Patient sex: F
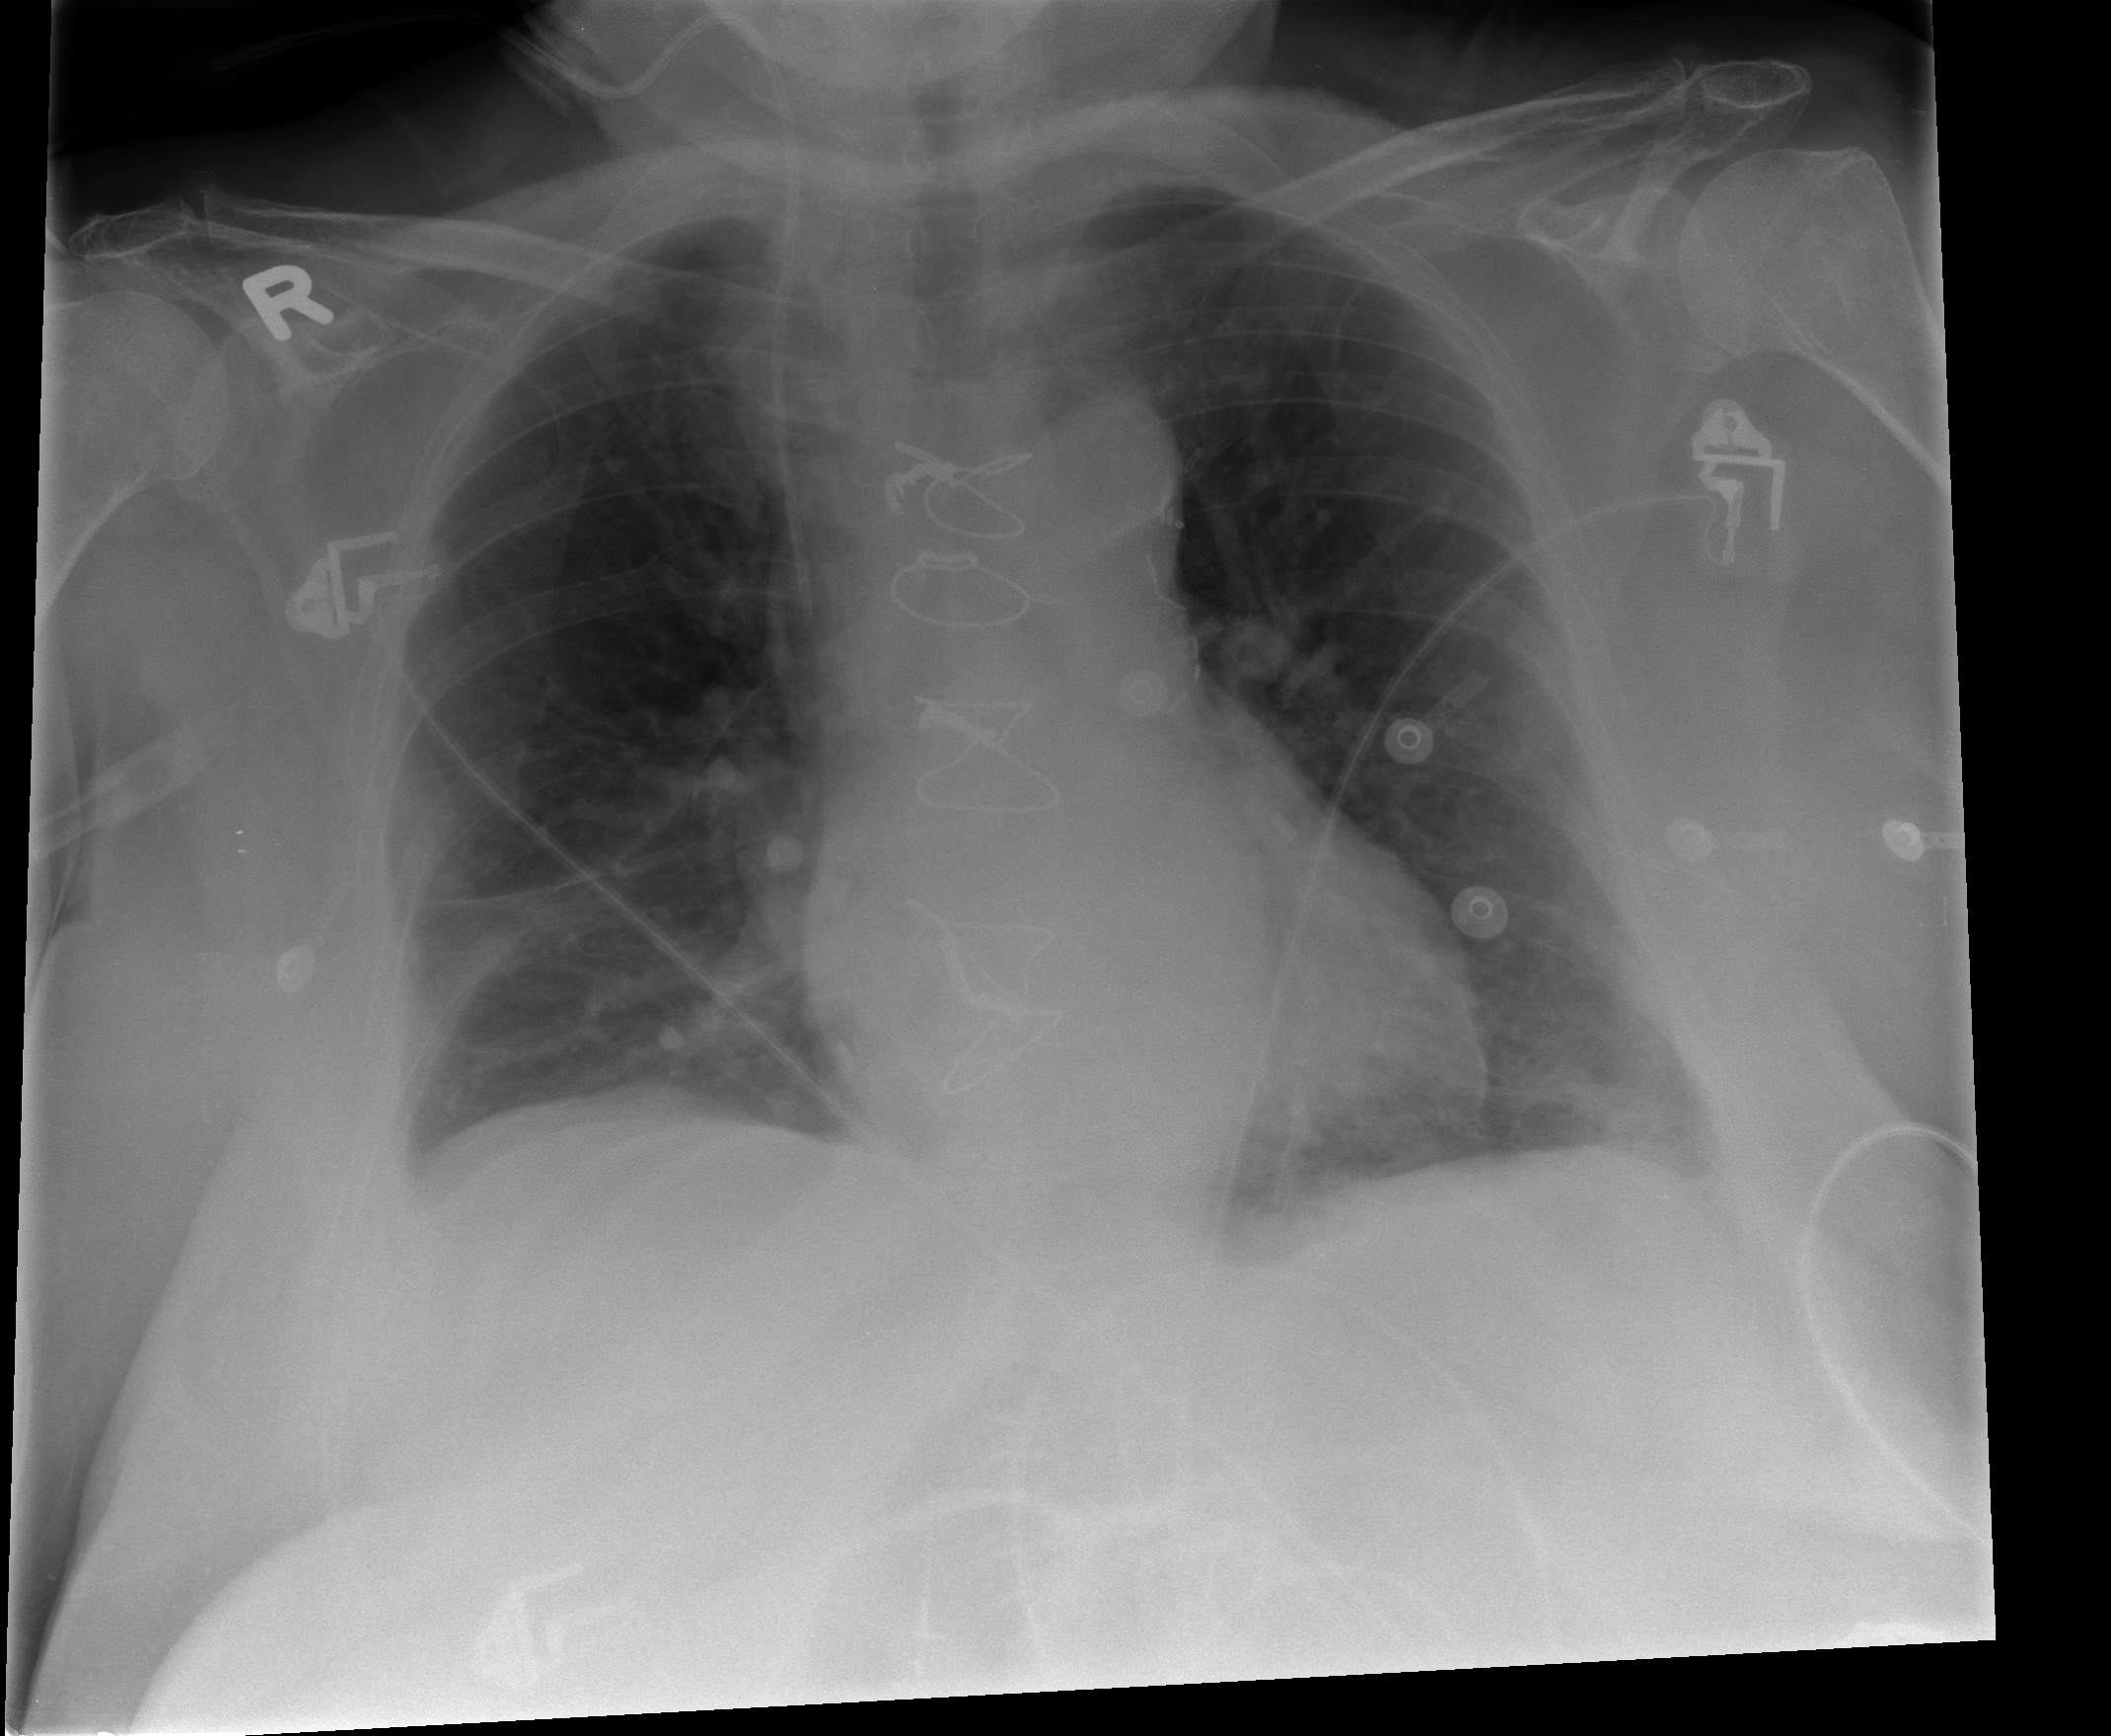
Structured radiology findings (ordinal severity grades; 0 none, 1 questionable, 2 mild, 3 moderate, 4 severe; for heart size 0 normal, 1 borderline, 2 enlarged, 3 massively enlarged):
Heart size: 0
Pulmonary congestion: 0
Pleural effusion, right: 0
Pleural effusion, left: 0
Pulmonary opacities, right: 0
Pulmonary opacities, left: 0
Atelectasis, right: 2
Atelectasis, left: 0